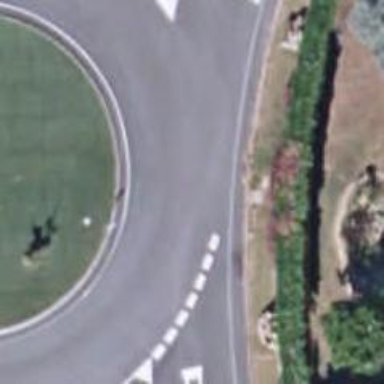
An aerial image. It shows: Residential road that intersects with roundabout.